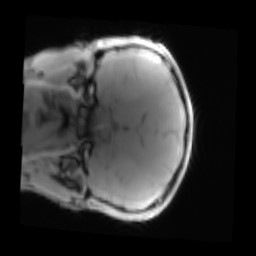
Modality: PDw
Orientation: coronal
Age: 15
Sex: male
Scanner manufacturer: siemens
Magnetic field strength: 3 T
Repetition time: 0.25 s
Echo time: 0.00103 s